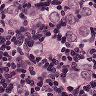
Metastatic tissue present: yes